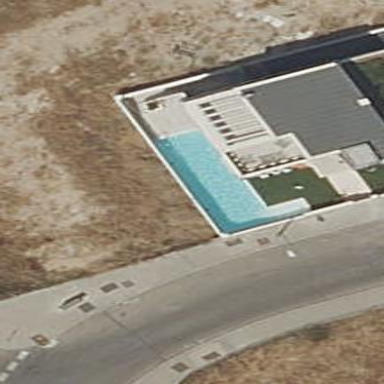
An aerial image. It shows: Swimming pool located in leisure land.